Question: I need some help with the bootstrap Navbar (Bootstrap v4.0.0-beta.3).
What do I have to change so that the button text is single-line and not among each other. When the line is full, the other buttons should start on the left of the next line.
Currently I use this code:
'''
<nav class="navbar navbar-expand-lg navbar-light bg-secondary">
<div class="container">
<div class="row w-100 no-gutters d-lg-block d-flex flex-wrap justify-content-between">
<a class="navbar-brand col-lg-3 col-7 py-lg-3 order-lg-1 order-2 float-left d-block" href="#">
Project Name
</a>
<div class="navbar-text col-lg-6 col-12 order-lg-2 order-1 text-right float-right align-self-end">Fix Nav Info</div>
<button class="navbar-toggler collapsed float-right order-3" type="button" data-toggle="collapse" data-target="#all-pages-176" aria-controls="all-pages-176" aria-expanded="false" aria-label="Toggle navigation">
<span class="navbar-toggler-icon"></span>
</button>
<div id="all-pages-176" class="navbar-collapse collapse float-right col-lg-12 order-4" style="height: auto;">
<ul id="menu-all-pages" class="navbar-nav ml-auto">
<li class="nav-item float-left"><a class="nav-link" href="link.php/">Link Text Here</a></li>
<li class="nav-item float-left"><a class="nav-link" href="link.php/">Link Text Here</a></li>
<li class="nav-item float-left"><a class="nav-link" href="link.php/">Link Text Here</a></li>
<li class="nav-item float-left"><a class="nav-link" href="link.php/">Link Text Here</a></li>
<li class="nav-item float-left"><a class="nav-link" href="link.php/">Link Text Here</a></li>
<li class="nav-item float-left"><a class="nav-link" href="link.php/">Link Text Here</a></li>
<li class="nav-item float-left"><a class="nav-link" href="link.php/">Link Text Here</a></li>
<li class="nav-item float-left"><a class="nav-link" href="link.php/">Link Text Here</a></li>
<li class="nav-item float-left"><a class="nav-link" href="link.php/">Link Text Here</a></li>
<li class="nav-item float-left"><a class="nav-link" href="link.php/">Link Text Here</a></li>
<li class="nav-item float-left"><a class="nav-link" href="link.php/">Link Text Here</a></li>
<li class="nav-item float-left"><a class="nav-link" href="link.php/">Link Text Here</a></li>
<li class="nav-item float-left"><a class="nav-link" href="link.php/">Link Text Here</a></li>
<li class="nav-item float-left"><a class="nav-link" href="link.php/">Link Text Here</a></li>
<li class="nav-item float-left"><a class="nav-link" href="link.php/">Link Text Here</a></li>
</ul>
</div>
</div>
</div>
</nav>
'''
Stylesheets:
'''
@media (min-width: 992px) {
.nav-item {
float: left;
font-size: 13px;
margin: 3px;
padding: 0px;
border: 1px solid #605555;
-webkit-border-radius: 3px;
-moz-border-radius: 3px;
border-radius: 3px;
}
}
'''
The Result:
<URL>
it should be so

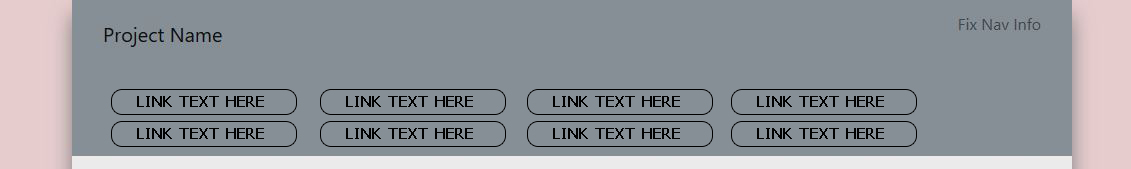
Answer: To achieve the effect you are looking for, you just need to add the 'd-lg-inline-block' class to the 'ul' element:
It turns list items into inline-block elements from the large (lg) breakpoint onwards which is what makes them wrap the way you described.
Here's the full, working code snippet:
'''
<link rel="stylesheet" href="https://maxcdn.bootstrapcdn.com/bootstrap/4.0.0/css/bootstrap.min.css" integrity="sha384-Gn5384xqQ1aoWXA+058RXPxPg6fy4IWvTNh0E263XmFcJlSAwiGgFAW/dAiS6JXm" crossorigin="anonymous">
<style>
@media (min-width: 992px) {
.nav-item {
font-size: 13px;
margin: 3px;
padding: 0px;
border: 1px solid #605555;
-webkit-border-radius: 15px;
-moz-border-radius: 15px;
border-radius: 15px;
line-height: 8px;
}
}
</style>
<nav class="navbar navbar-expand-lg navbar-light bg-secondary">
<div class="container">
<div class="row w-100 no-gutters d-lg-block d-flex flex-wrap justify-content-between">
<a class="navbar-brand col-lg-3 col-7 py-lg-3 order-lg-1 order-2 float-left d-block" href="#">
Project Name
</a>
<div class="navbar-text col-lg-6 col-12 order-lg-2 order-1 text-right float-right align-self-end">Fix Nav Info</div>
<button class="navbar-toggler collapsed float-right order-3" type="button" data-toggle="collapse" data-target="#all-pages-176" aria-controls="all-pages-176" aria-expanded="false" aria-label="Toggle navigation">
<span class="navbar-toggler-icon"></span>
</button>
<div id="all-pages-176" class="navbar-collapse collapse float-right col-lg-12 order-4" style="height: auto;">
<ul id="menu-all-pages" class="navbar-nav d-lg-inline-block ml-auto">
<li class="nav-item float-left"><a class="nav-link" href="link.php/">Link Text Here</a></li>
<li class="nav-item float-left"><a class="nav-link" href="link.php/">Link Text Here</a></li>
<li class="nav-item float-left"><a class="nav-link" href="link.php/">Link Text Here</a></li>
<li class="nav-item float-left"><a class="nav-link" href="link.php/">Link Text Here</a></li>
<li class="nav-item float-left"><a class="nav-link" href="link.php/">Link Text Here</a></li>
<li class="nav-item float-left"><a class="nav-link" href="link.php/">Link Text Here</a></li>
<li class="nav-item float-left"><a class="nav-link" href="link.php/">Link Text Here</a></li>
<li class="nav-item float-left"><a class="nav-link" href="link.php/">Link Text Here</a></li>
<li class="nav-item float-left"><a class="nav-link" href="link.php/">Link Text Here</a></li>
<li class="nav-item float-left"><a class="nav-link" href="link.php/">Link Text Here</a></li>
<li class="nav-item float-left"><a class="nav-link" href="link.php/">Link Text Here</a></li>
<li class="nav-item float-left"><a class="nav-link" href="link.php/">Link Text Here</a></li>
<li class="nav-item float-left"><a class="nav-link" href="link.php/">Link Text Here</a></li>
<li class="nav-item float-left"><a class="nav-link" href="link.php/">Link Text Here</a></li>
<li class="nav-item float-left"><a class="nav-link" href="link.php/">Link Text Here</a></li>
</ul>
</div>
</div>
</div>
</nav>
<script src="https://code.jquery.com/jquery-3.2.1.slim.min.js" integrity="sha384-KJ3o2DKtIkvYIK3UENzmM7KCkRr/rE9/Qpg6aAZGJwFDMVNA/GpGFF93hXpG5KkN" crossorigin="anonymous"></script>
<script src="https://cdnjs.cloudflare.com/ajax/libs/popper.js/1.12.9/umd/popper.min.js" integrity="sha384-ApNbgh9B+Y1QKtv3Rn7W3mgPxhU9K/ScQsAP7hUibX39j7fakFPskvXusvfa0b4Q" crossorigin="anonymous"></script>
<script src="https://maxcdn.bootstrapcdn.com/bootstrap/4.0.0/js/bootstrap.min.js" integrity="sha384-JZR6Spejh4U02d8jOt6vLEHfe/JQGiRRSQQxSfFWpi1MquVdAyjUar5+76PVCmYl" crossorigin="anonymous"></script>
'''